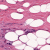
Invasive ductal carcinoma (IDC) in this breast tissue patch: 0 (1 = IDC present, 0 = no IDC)